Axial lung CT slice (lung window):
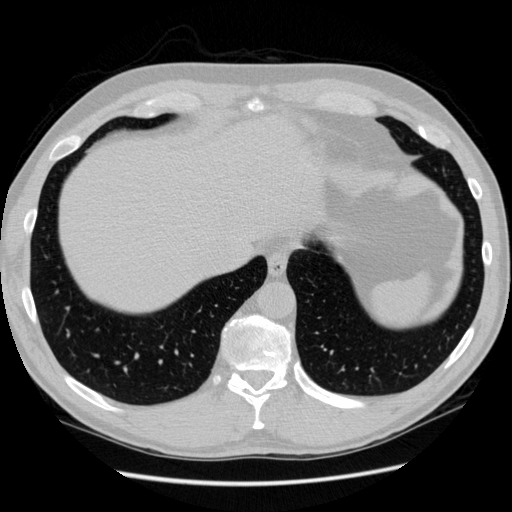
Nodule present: no